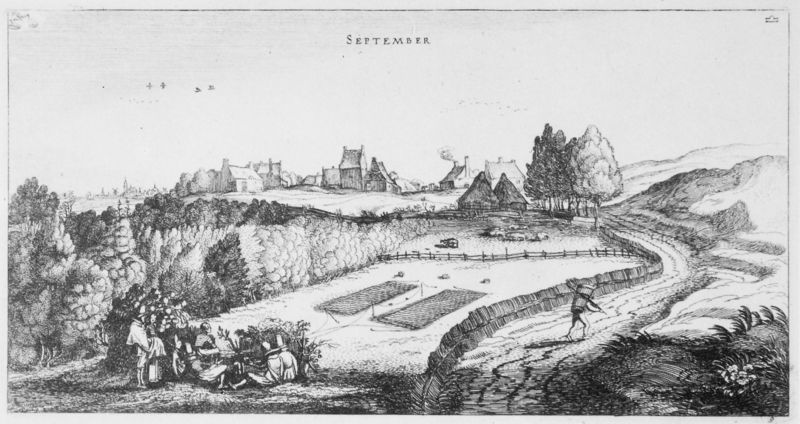
Titel: Die zwölf Monate mit Sternzeichen II
Künstler: Jan van de Velde
Schlagwörter: mann, bäume, landschaft, sitzen, schwarz, straße, zeichnung, weg, wiese, zaun, gesellschaft, leute, tragen, ebene, feld, felder, häuser, hügel, vögel, büsche, gebüsch, gehen, personen, wald, arbeit, kamin, sommer, ruhe, feldweg, last, schwer, dorf, grafik, hecke, herbst, hügellandschaft, pause, rast, rand, bauer, rückenfigur, fass, wanderer, mittelalter, siedlung, september, reisende, monat, kippe, umland, barke, kalenderblatt, kalenderbild, spetember